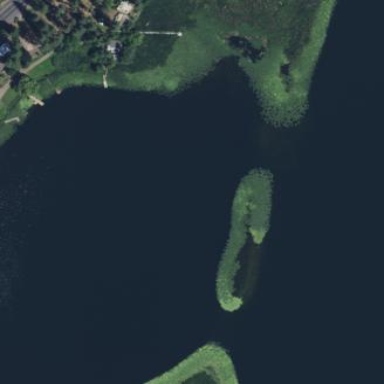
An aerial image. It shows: Serene lake.